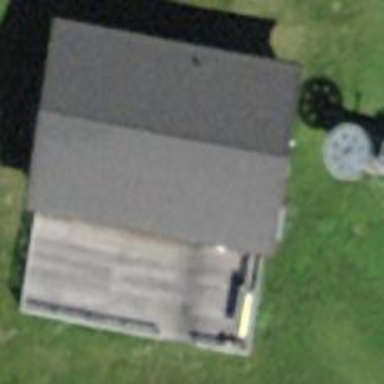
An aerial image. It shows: Restaurant.